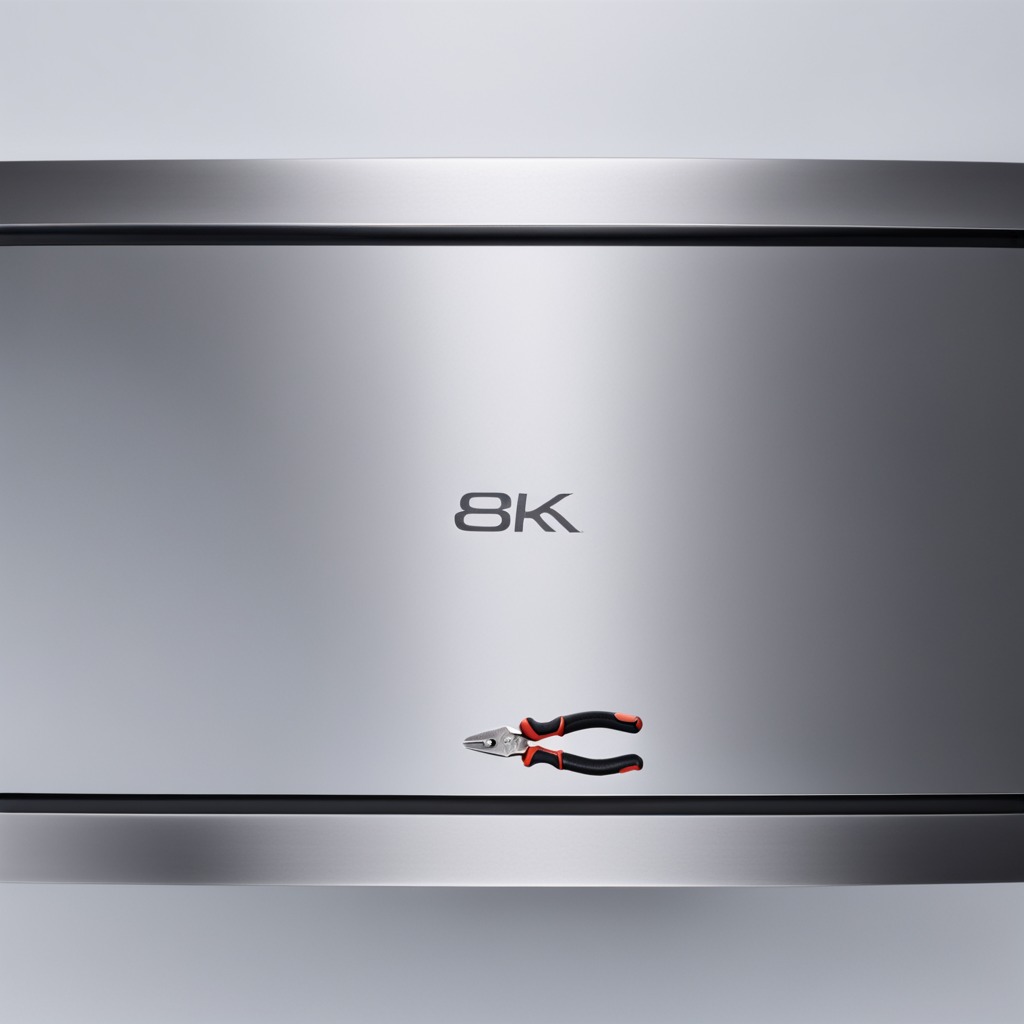
A plier is lying on the stainless steel table.